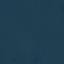
Land use / land cover: SeaLake